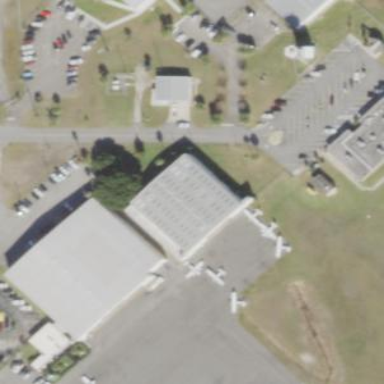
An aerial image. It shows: Building designed as airport hangar.